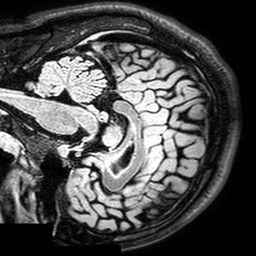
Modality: T2w
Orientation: sagittal
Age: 24
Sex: male
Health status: healthy
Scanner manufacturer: philips
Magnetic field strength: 3 T
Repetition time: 5 s
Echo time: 0.2849 s